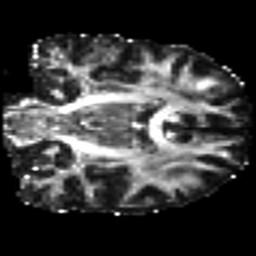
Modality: FA
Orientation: coronal
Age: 27
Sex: male
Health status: healthy
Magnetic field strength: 3 T
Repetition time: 9 s
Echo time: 0.093 s